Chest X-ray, PA view. Patient: 31 years old, sex M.
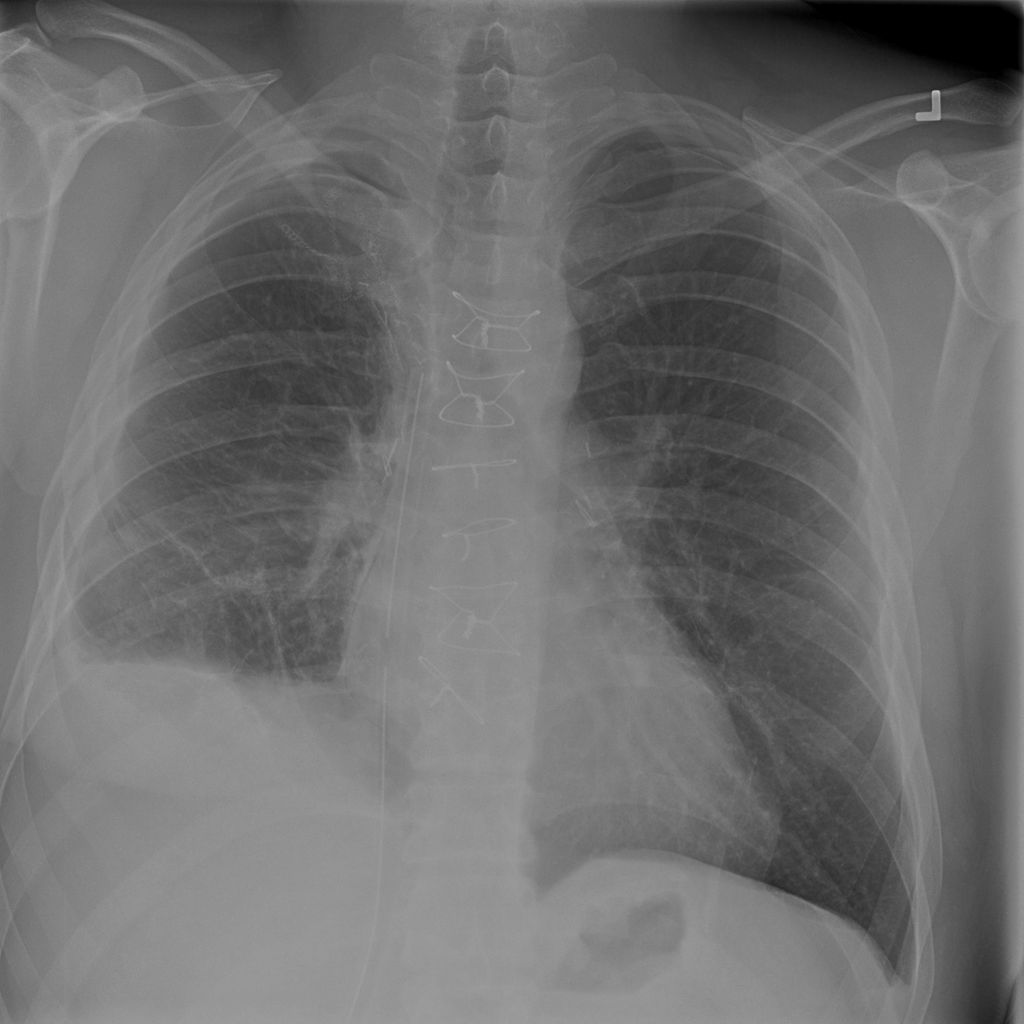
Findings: Infiltration, Pleural_Thickening